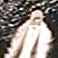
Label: civil